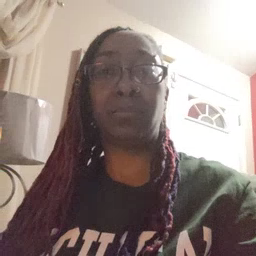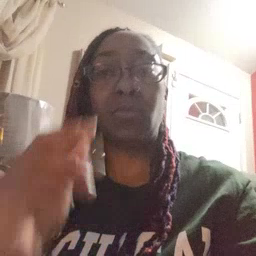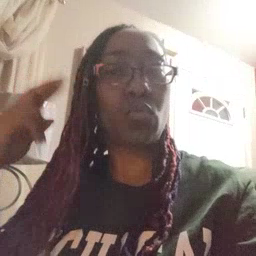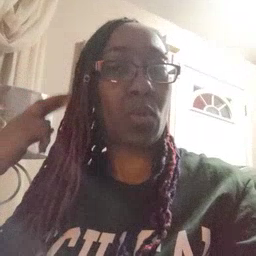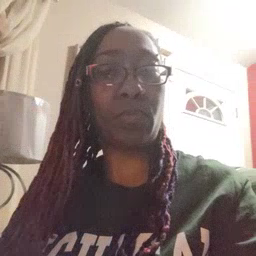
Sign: radio